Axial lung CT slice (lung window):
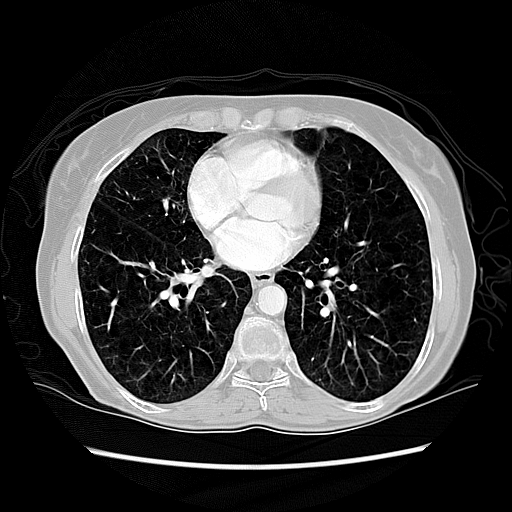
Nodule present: no